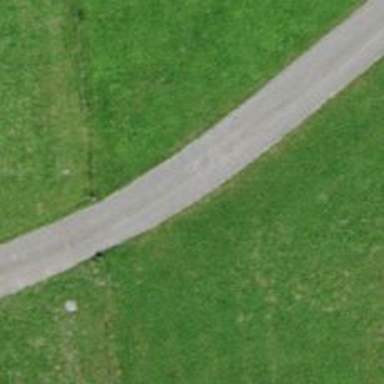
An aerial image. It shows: Well-maintained track road with grade 1 tracktype.